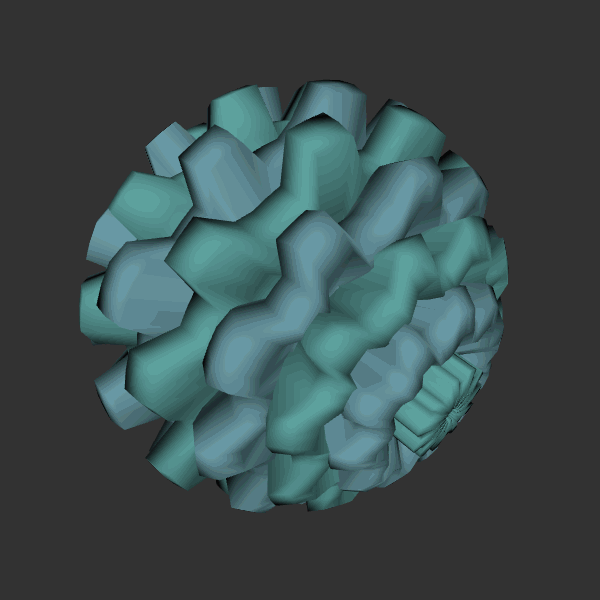
Background: dark